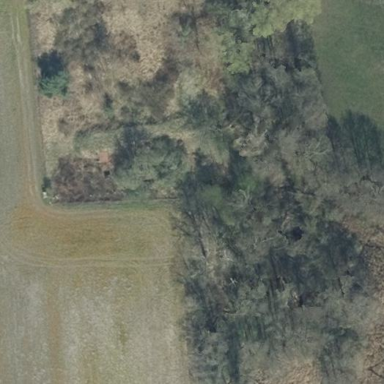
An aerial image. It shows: Deciduous broadleaved woodland.